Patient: sex M, age 60
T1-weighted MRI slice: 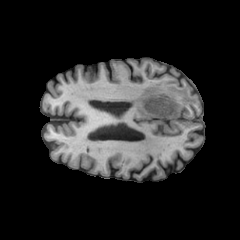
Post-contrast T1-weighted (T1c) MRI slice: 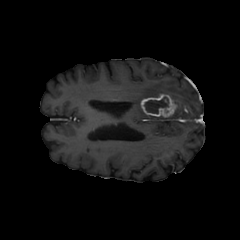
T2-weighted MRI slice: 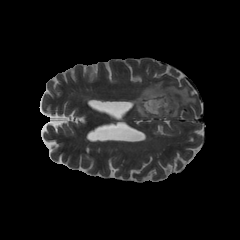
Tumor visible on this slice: yes
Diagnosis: Glioblastoma, IDH-wildtype
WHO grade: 4